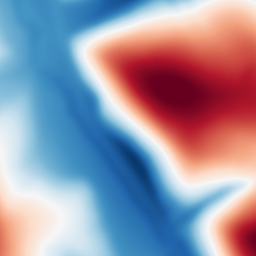
Category: multiscale
Decomposition family: dog
Decomposition parameters: sigma_low: 5
sigma_high: 100
Upsampling method: bspline
Upsampling parameters: scale: 2
Upsampling scale: 2